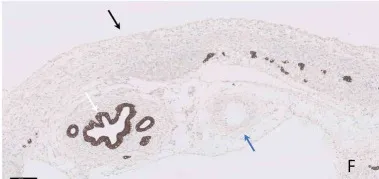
Photomicrographs of hepatic vascular hamartoma in an 8-month-old cat. Negative immunoexpression for PanCK (black arrow) , IHC, bar = 100 mum. The positive inner control for PanCK was the bile ducts (white arrow) and the negative inner control for PanCK was the small artery (blue arrow), IHC, bar = 100 mum (F).
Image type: pathology (immunostaining)